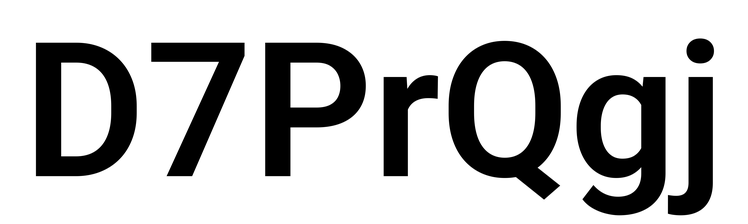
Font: Roboto_SemiBold